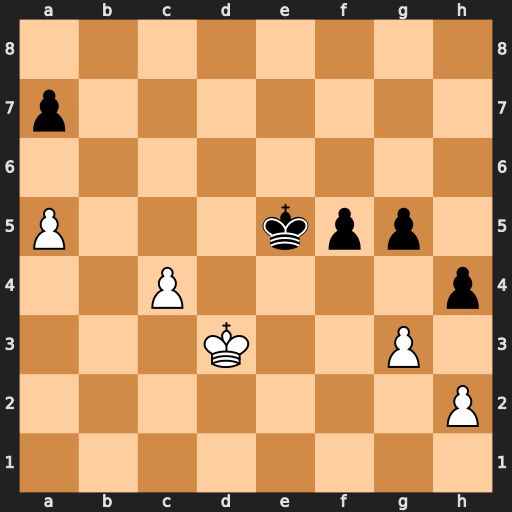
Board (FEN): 8/p7/8/P3kpp1/2P4p/3K2P1/7P/8
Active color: w
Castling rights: -
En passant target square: -
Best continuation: gxh4 gxh4 Ke3 Kd6 Kf4